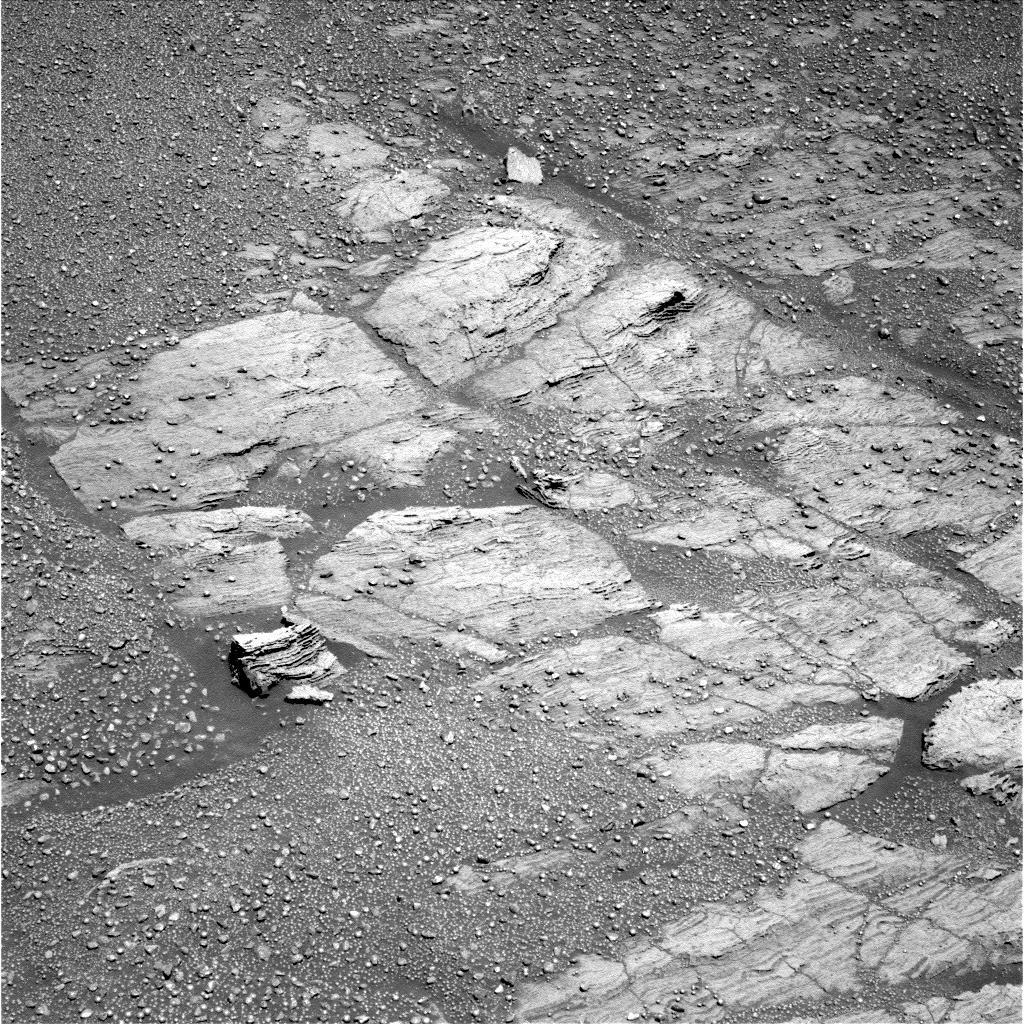
Terrain classes present: Bedrock, Gravel / Sand / Soil